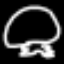
Label: frog